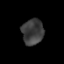
Tissue: prostate
Cell type: T cells
Senescence score: 0.329
Nuclear area (px): 551
Mean DAPI intensity: 60.525